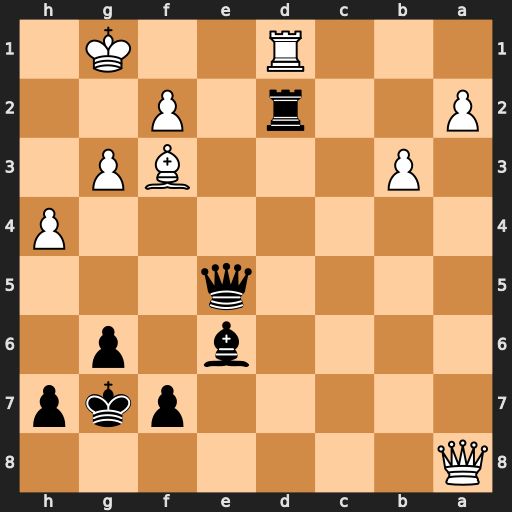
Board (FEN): Q7/5pkp/4b1p1/4q3/7P/1P3BP1/P2r1P2/3R2K1
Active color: b
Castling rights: -
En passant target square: -
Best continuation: Rxd1+ Bxd1 Qe1+ Kh2 Qxd1